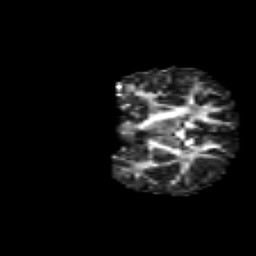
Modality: FA
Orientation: coronal
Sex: female
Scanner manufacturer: siemens
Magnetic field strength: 3 T
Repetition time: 5 s
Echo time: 0.071 s